Question: I have a Root View controller, I need to know about changing its blue background to an image or changing its color and also want to add an image to its right side.
For example in the below image i need to change the background of text Root View Controller to another image or change its color and add a small icon on right side of the Root View Controller text. How should I go about it? I have gone through <URL> but still having trouble implementing it.
'''
#import <UIKit/UIKit.h>
@interface AppDelegate : UIResponder <UIApplicationDelegate>
@property (strong, nonatomic) UIWindow *window;
@end
'''
'''
#import <UIKit/UIKit.h>
@interface ViewController : UIViewController
@end
'''

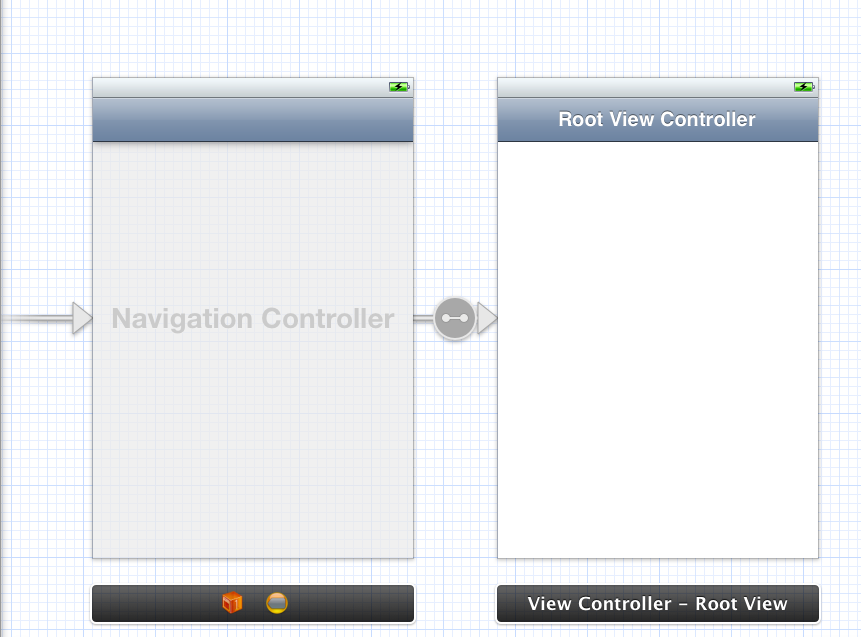
Answer: Try putting any of these codes into 'ViewWillAppear/ViewDidAppear/didFinishLaunchingWithOptions'(in case of appDelegate).
1)'navigationItem.titleView = [[UIImageView alloc] initWithImage: [UIImage imageNamed:@"urtitlebar.png"]];'
OR
2)
'''
UIView *myView = [[UIView alloc]initWithFrame:CGRectMake(0, 0, 320, 44)];
UIImageView *image = [[UIImageView alloc]initWithImage:[UIImage imageNamed:@"urtitlebar.png"]];
[image setFrame:CGRectMake(0, 0, 44, 44)];
[myView addSubview:image];
[self.navigationController.navigationBar addSubview:myView];
'''
OR
3)
'''
UINavigationBar *navBar = self.navigationController.navigationBar;
UIImage *image = [UIImage imageNamed:@"urtitlebar.png"];
[navBar setBackgroundImage:image];
'''
:(in case you're using old version of SDK say 3.2.5)
Create the subview of 'UINavigationBar'and override the method called -'drawRect:(CGRect)rect' with,
'''
@implementation UINavigationBar (BackgroundImage)
- (void)drawRect:(CGRect)rect
{
UIImage *navBarImage;
image = [UIImage imageNamed: @"urNavigationBar.png"];
}
[navBarImage drawInRect:CGRectMake(0, 0, self.frame.size.width, self.frame.size.height)];
}
'''
@end